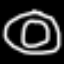
Label: donut